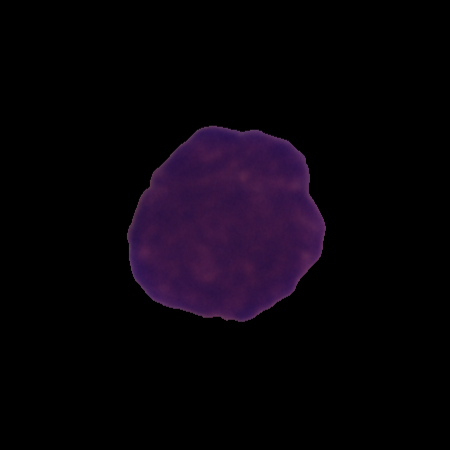
Label: cancer